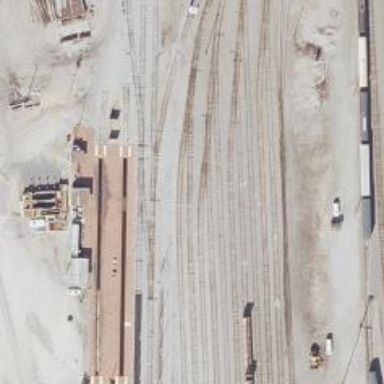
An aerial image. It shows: Railway yard used for servicing trains.